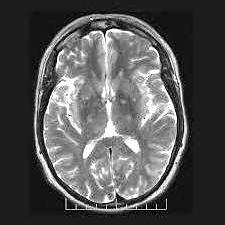
Label: notumor